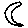
Label: moon